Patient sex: M
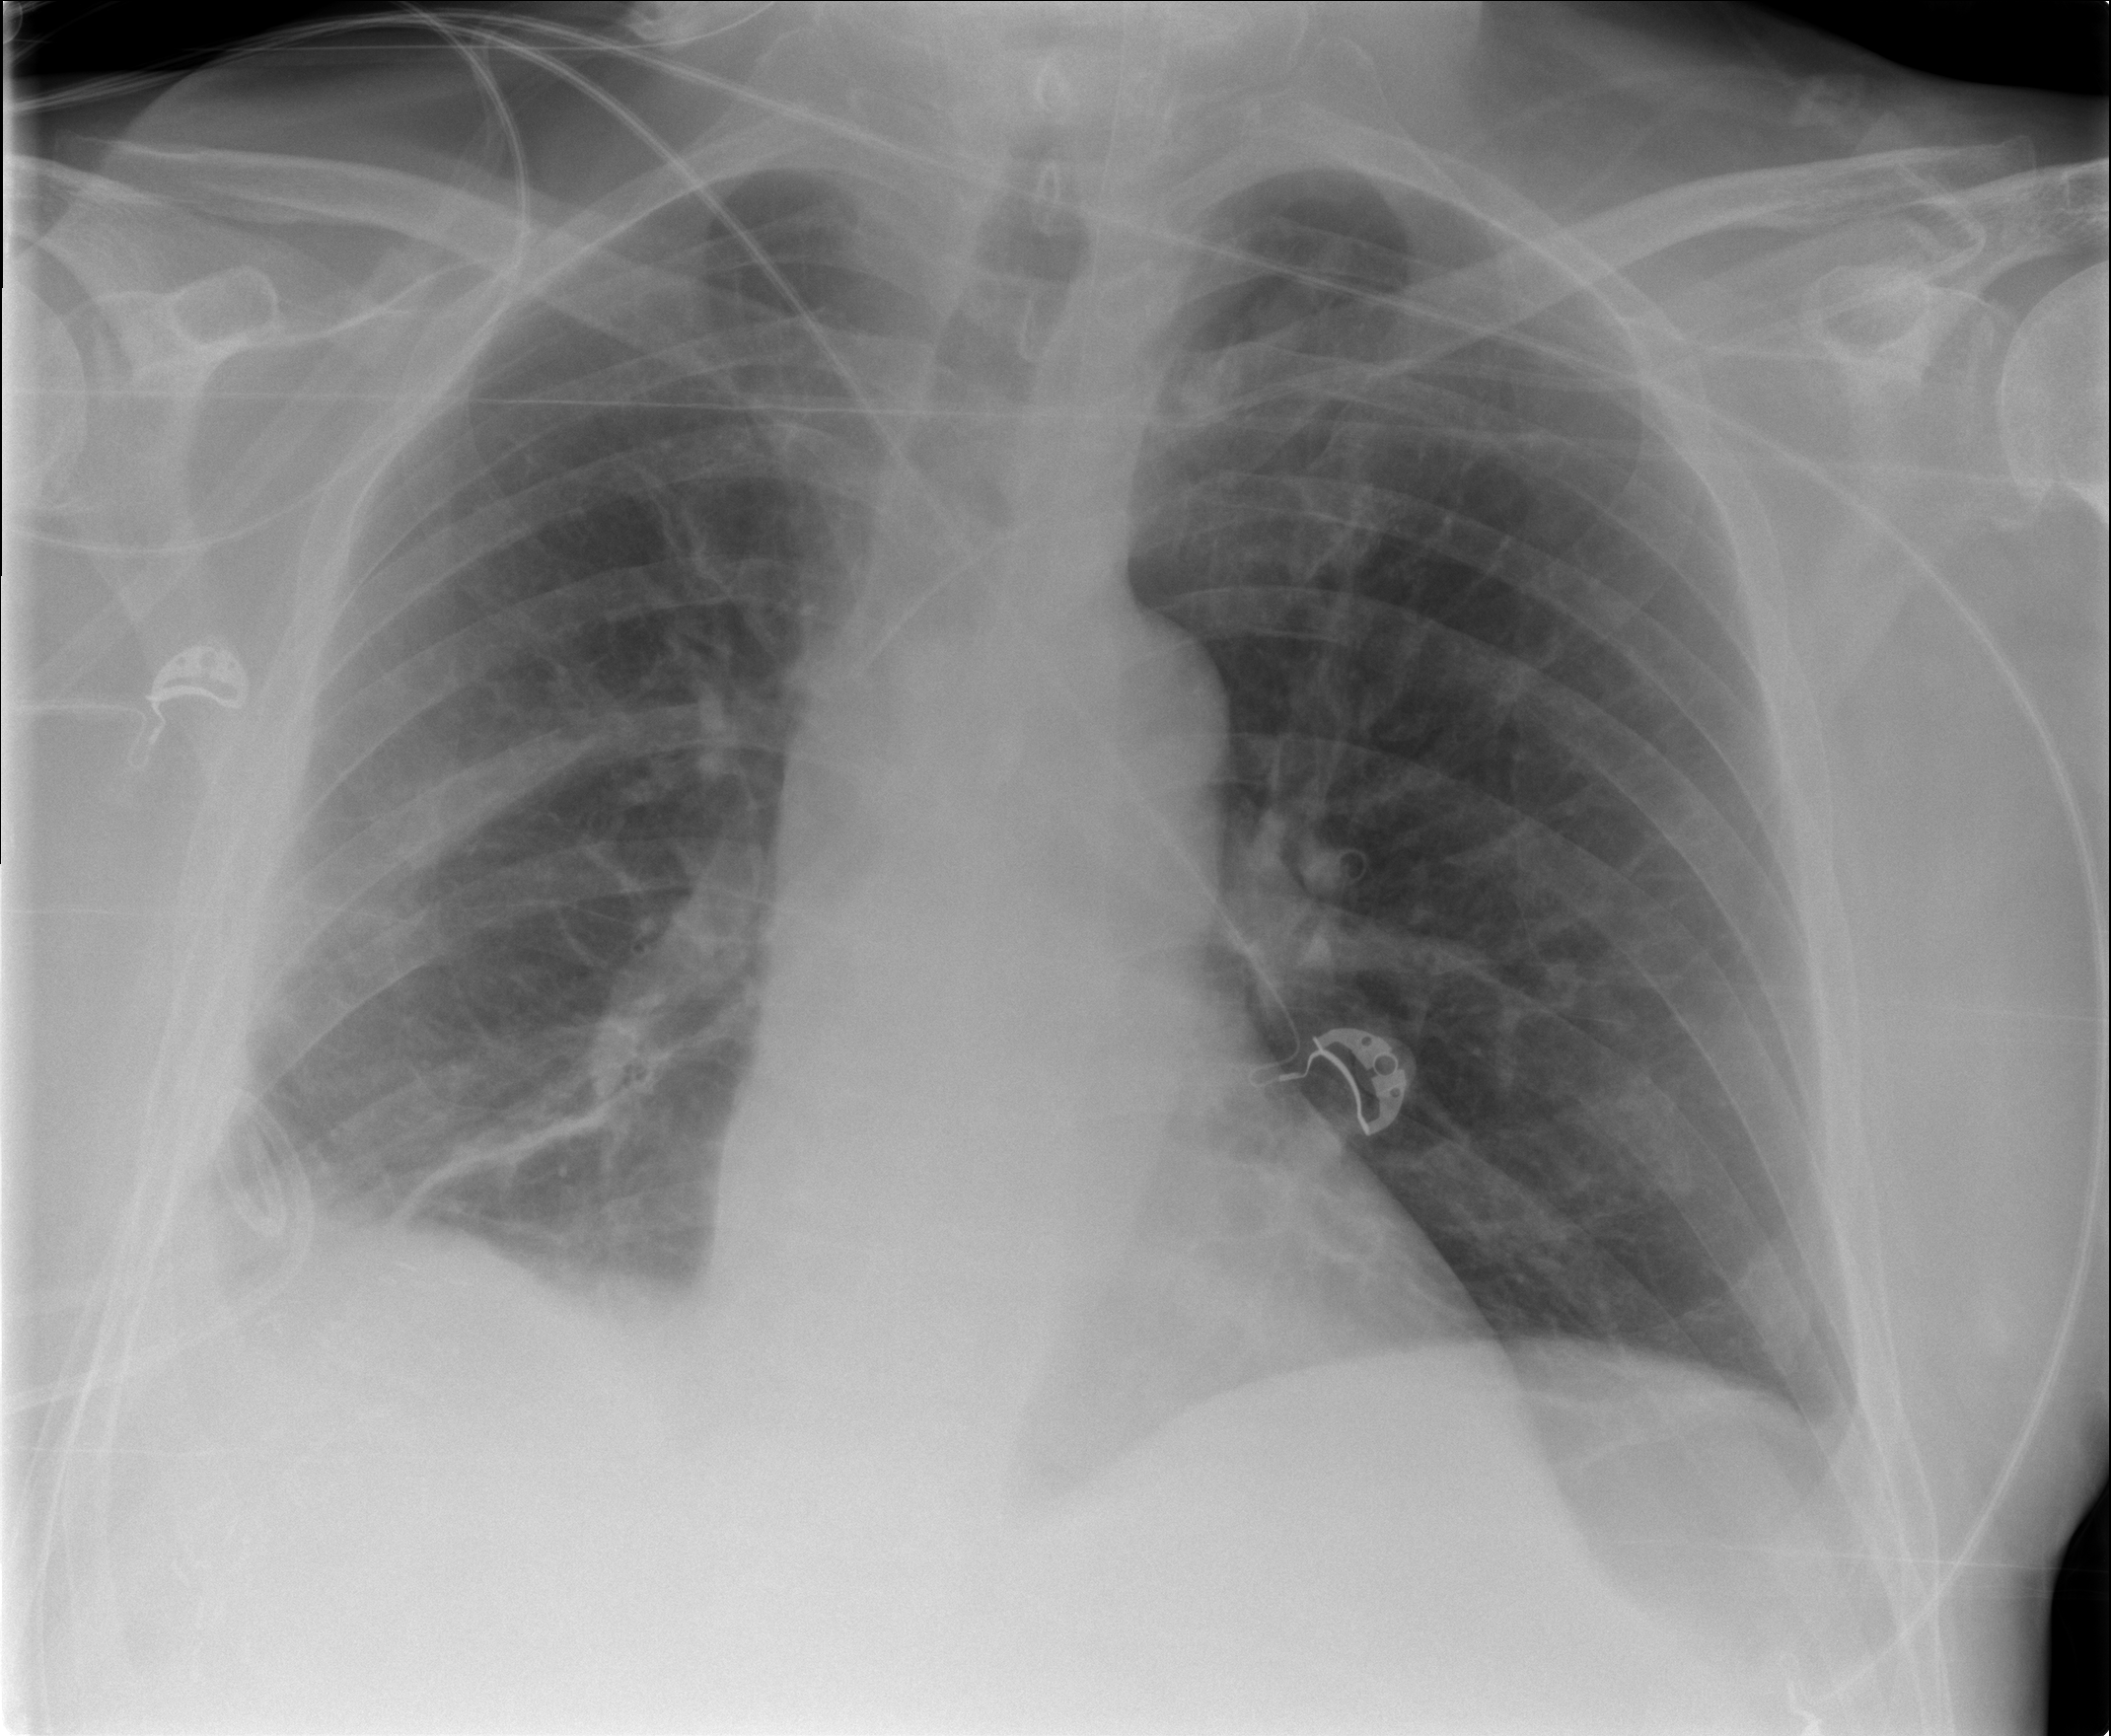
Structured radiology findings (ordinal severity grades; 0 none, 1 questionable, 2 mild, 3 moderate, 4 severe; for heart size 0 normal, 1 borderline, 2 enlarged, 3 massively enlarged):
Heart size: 0
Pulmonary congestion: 0
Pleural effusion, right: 1
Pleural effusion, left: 0
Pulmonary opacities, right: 0
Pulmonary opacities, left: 0
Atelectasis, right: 1
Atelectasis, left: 0